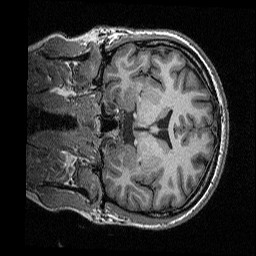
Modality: T1w
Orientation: coronal
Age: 35
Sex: female
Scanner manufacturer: siemens
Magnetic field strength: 3 T
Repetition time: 2.3 s
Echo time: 0.00298 s